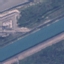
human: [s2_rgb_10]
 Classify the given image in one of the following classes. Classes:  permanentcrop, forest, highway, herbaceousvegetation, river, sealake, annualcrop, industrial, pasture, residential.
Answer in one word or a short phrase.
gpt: River